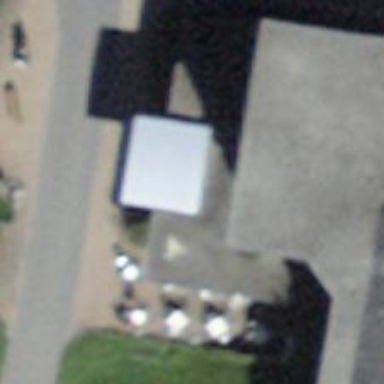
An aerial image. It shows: Hotel.